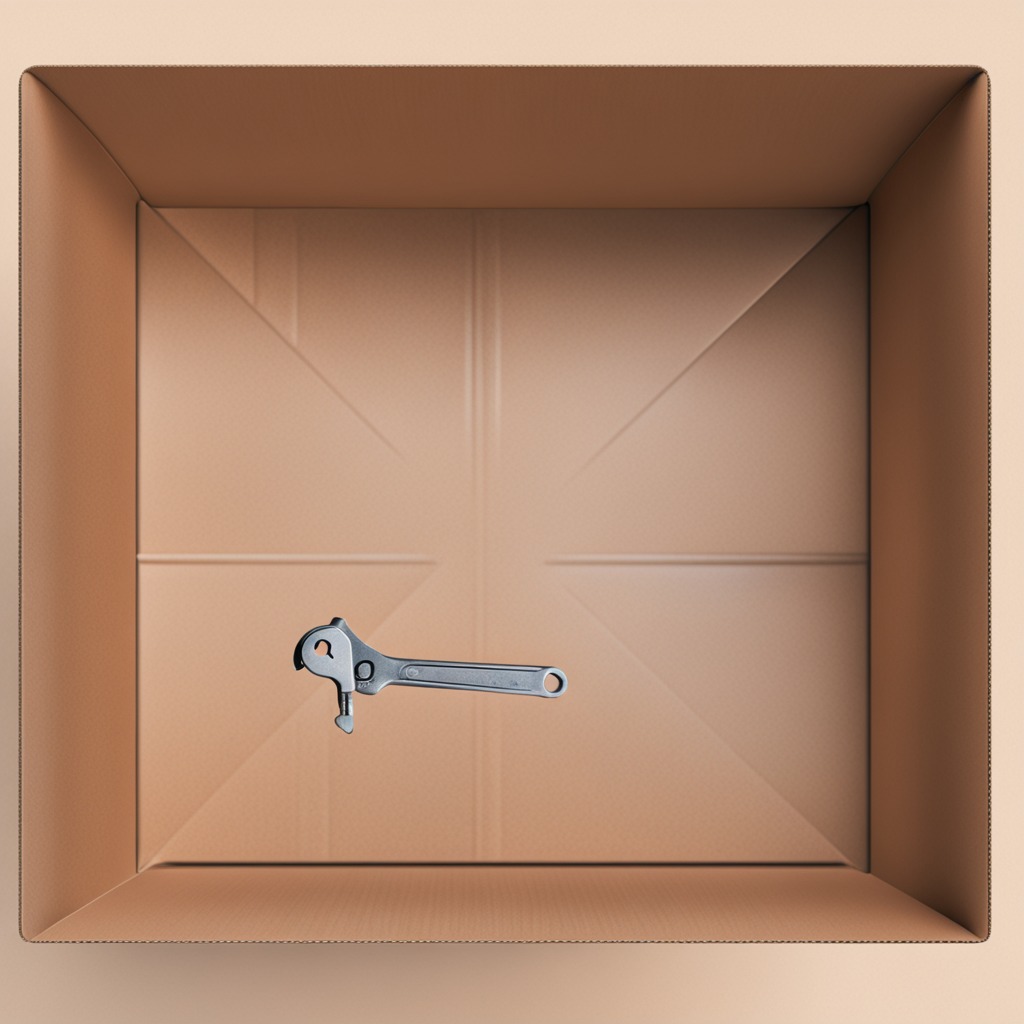
An wrench is lying on a clean dry cardboard box surface in an outdoor workshop during daytime bright natural light soft shadows slightly creased but